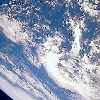
Label: cloud